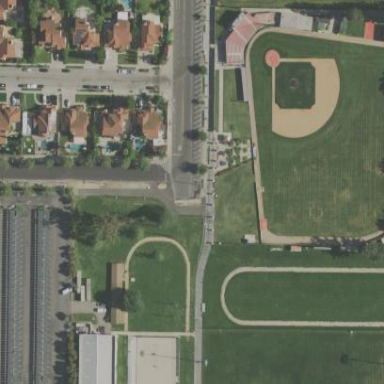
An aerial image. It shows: Baseball pitch for leisure land activities.